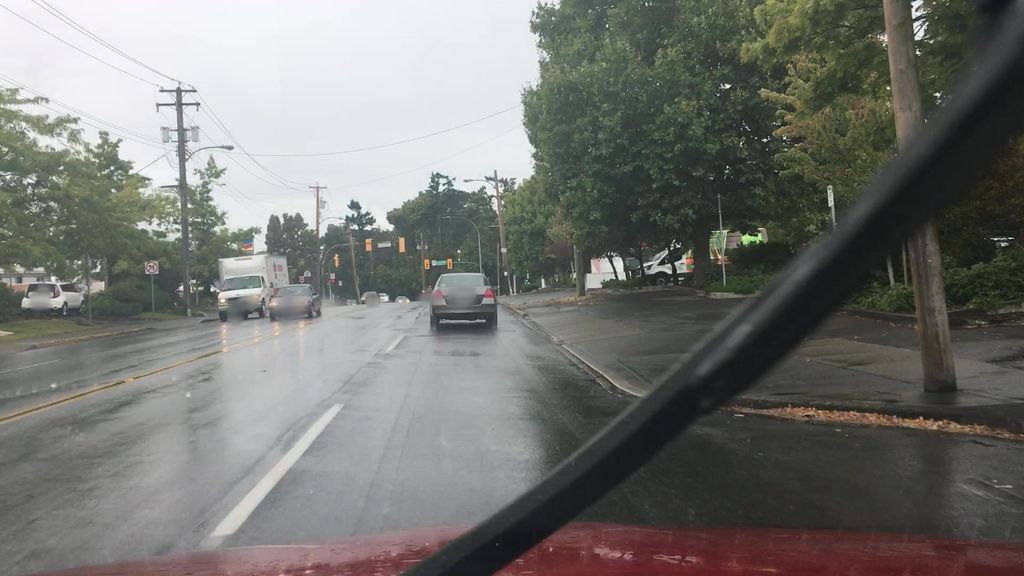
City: victoria